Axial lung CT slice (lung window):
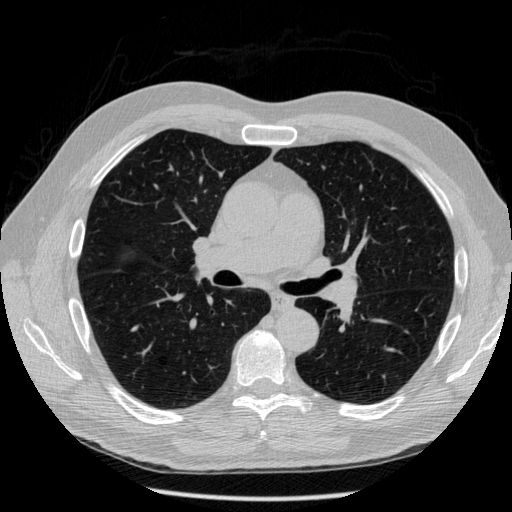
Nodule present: no